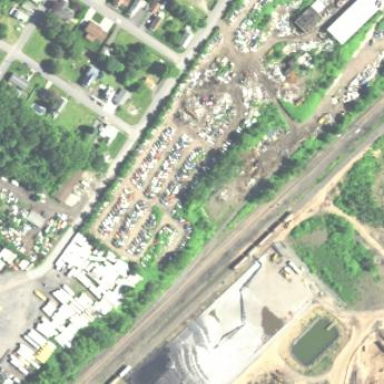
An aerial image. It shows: Industrial area designated as auto wrecker yard.